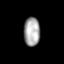
Tissue: prostate
Cell type: T cells
Senescence score: 0.7868
Nuclear area (px): 461
Mean DAPI intensity: 165.586